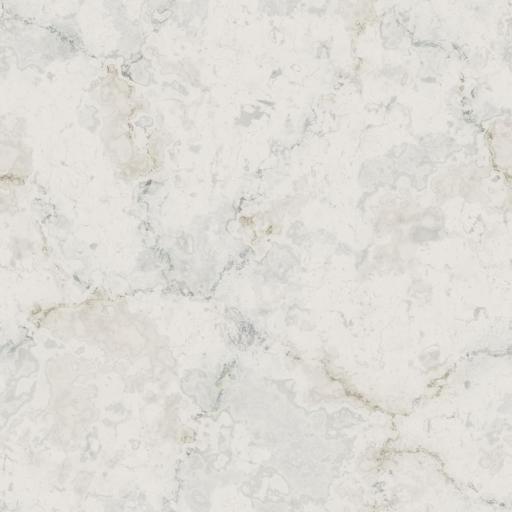
Tags: clean marble white